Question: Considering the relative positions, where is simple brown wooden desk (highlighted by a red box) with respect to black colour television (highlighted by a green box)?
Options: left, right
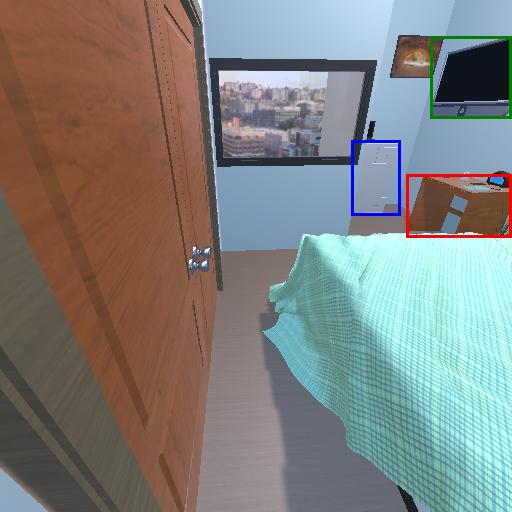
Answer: left